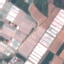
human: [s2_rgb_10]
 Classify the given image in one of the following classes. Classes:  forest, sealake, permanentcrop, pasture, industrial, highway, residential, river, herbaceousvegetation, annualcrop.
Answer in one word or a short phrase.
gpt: Industrial